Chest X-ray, AP view. Patient: 35 years old, sex M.
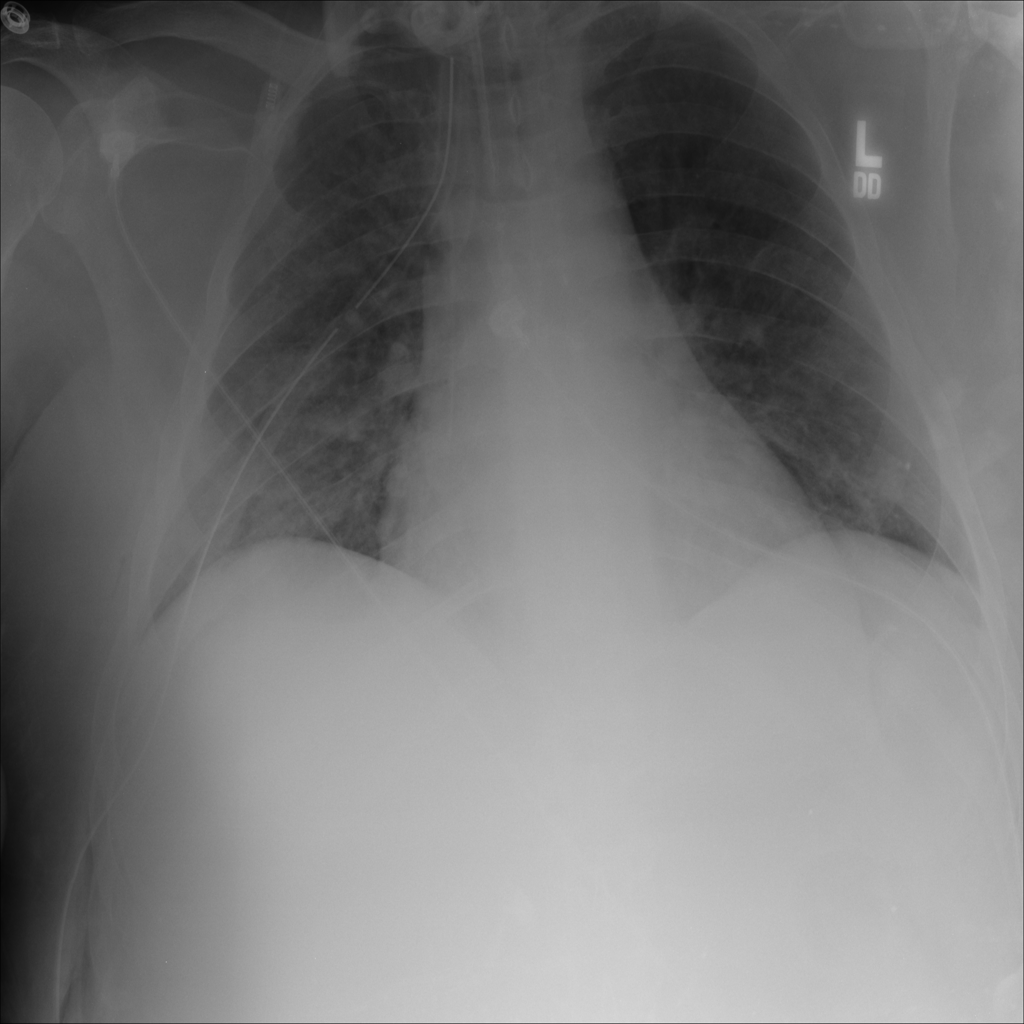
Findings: No Finding